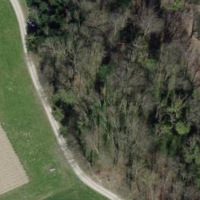
EUNIS habitat code: 23
Species observed at this site:
Muscicapa striata
Turdus pilaris
Fringilla coelebs
Sturnus vulgaris
Carduelis carduelis